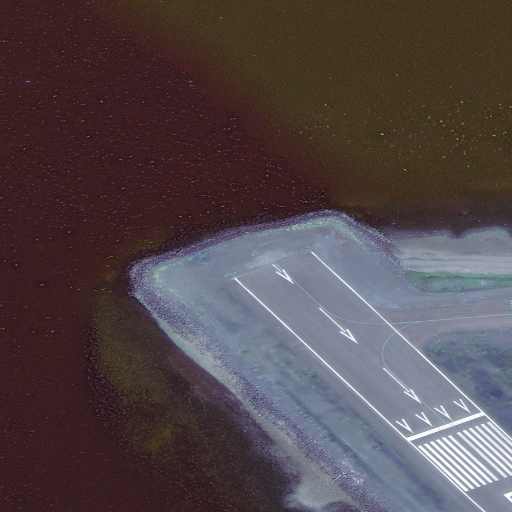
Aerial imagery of cape in Alaska named Sand Point containing only unknown